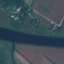
Land use / land cover: River